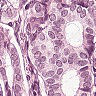
Metastatic tissue present: yes